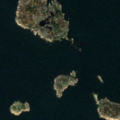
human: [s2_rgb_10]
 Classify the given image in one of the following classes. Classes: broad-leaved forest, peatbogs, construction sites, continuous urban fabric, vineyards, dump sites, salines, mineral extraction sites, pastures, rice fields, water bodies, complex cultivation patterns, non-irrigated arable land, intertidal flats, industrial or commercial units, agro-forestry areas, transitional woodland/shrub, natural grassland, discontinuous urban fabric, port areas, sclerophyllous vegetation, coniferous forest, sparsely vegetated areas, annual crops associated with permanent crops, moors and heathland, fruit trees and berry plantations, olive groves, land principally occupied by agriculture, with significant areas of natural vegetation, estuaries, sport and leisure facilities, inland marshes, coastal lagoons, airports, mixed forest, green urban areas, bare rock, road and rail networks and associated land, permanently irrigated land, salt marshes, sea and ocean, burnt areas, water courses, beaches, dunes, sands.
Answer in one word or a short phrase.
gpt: sea and ocean